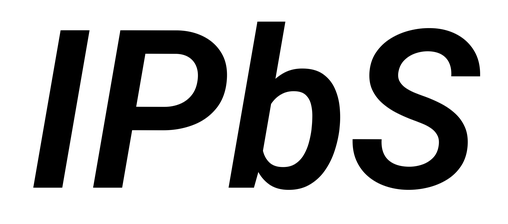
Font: Roboto-Italic_SemiBold_Italic